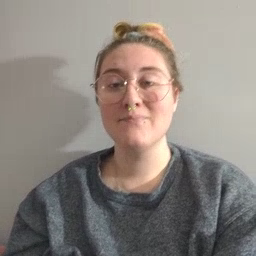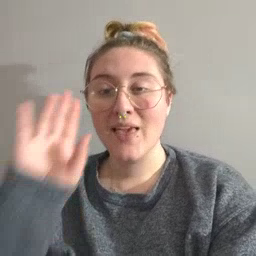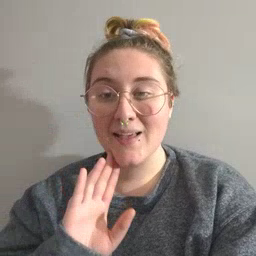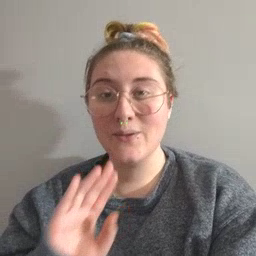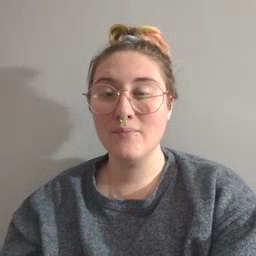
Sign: brown